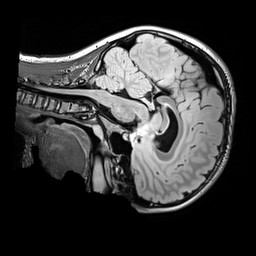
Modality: FLAIR
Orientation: sagittal
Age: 10
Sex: male
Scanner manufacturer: siemens
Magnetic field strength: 3 T
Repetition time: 5 s
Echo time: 0.388 s